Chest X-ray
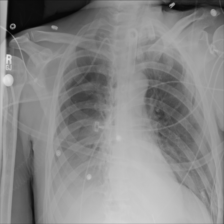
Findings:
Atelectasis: negative
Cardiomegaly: negative
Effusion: positive
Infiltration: negative
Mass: negative
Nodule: negative
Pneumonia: negative
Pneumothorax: negative
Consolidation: negative
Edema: negative
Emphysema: negative
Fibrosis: negative
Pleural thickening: negative
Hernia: negative